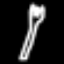
Label: fork